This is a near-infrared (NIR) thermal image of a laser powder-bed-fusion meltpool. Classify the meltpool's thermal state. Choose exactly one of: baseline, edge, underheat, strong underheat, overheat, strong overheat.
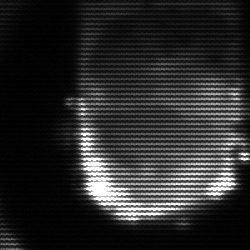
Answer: baseline